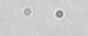
Label: camera_spot